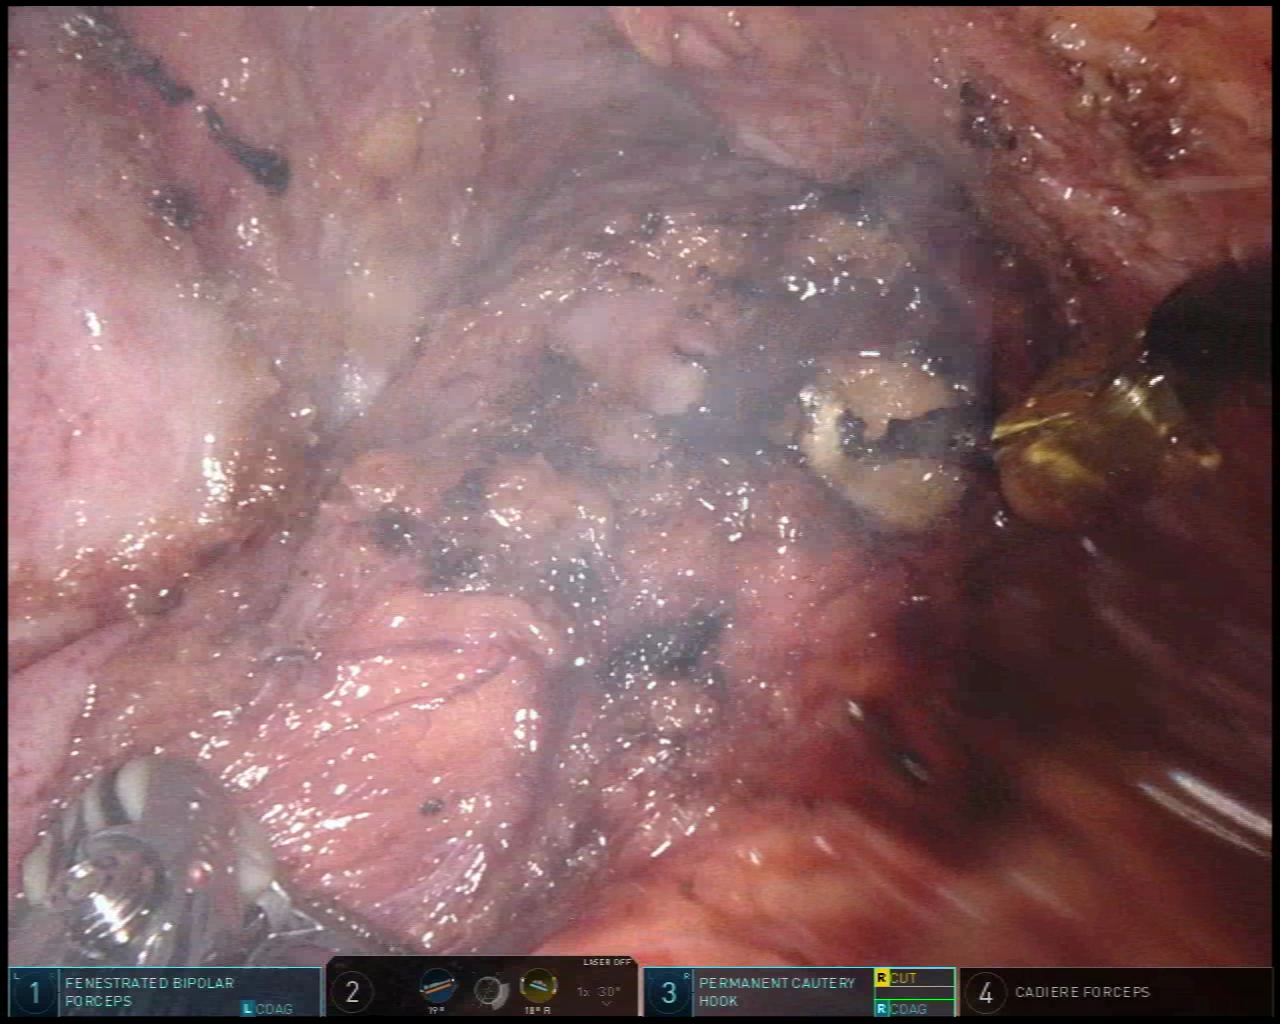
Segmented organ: vesicular_glands
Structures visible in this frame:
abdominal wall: no
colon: no
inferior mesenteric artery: no
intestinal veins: no
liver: no
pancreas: no
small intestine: no
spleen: no
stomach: no
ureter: no
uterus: no
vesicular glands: yes